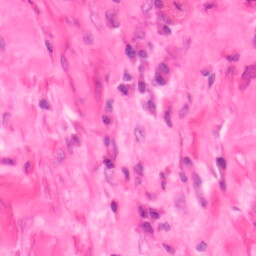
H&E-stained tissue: Colon